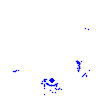
Particle: kaon